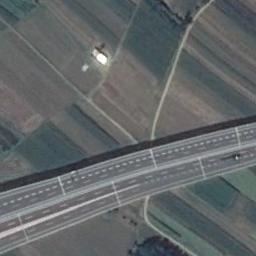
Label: freeway